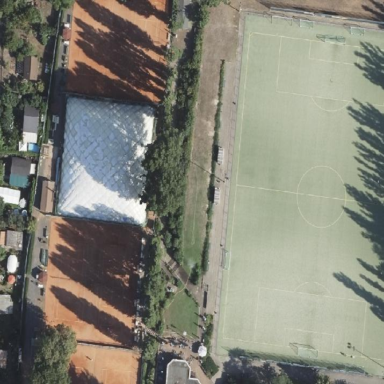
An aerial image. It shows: Sports center enclosed by fence.